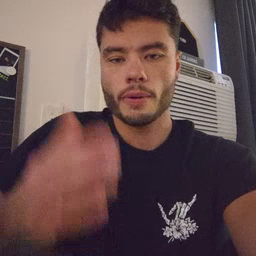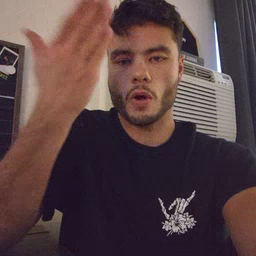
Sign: morning